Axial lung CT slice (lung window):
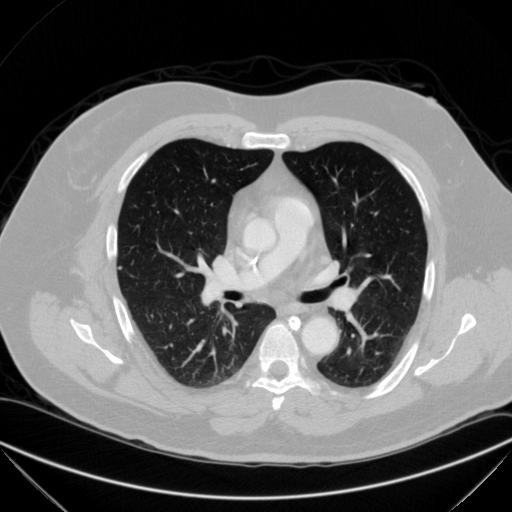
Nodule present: no